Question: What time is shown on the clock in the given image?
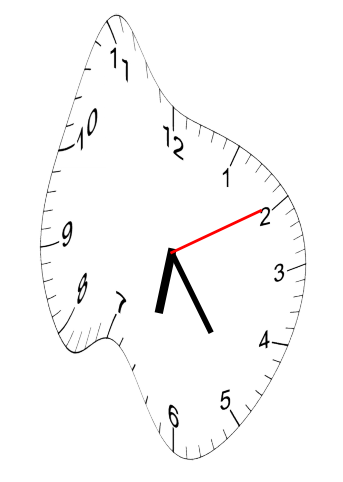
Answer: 06:24:10